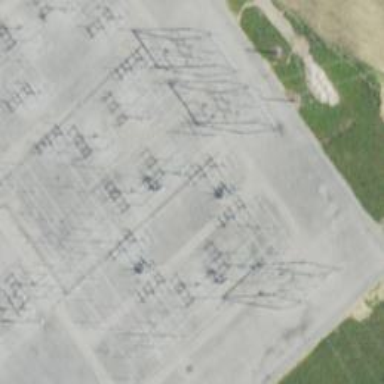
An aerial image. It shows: Switch used for power control.